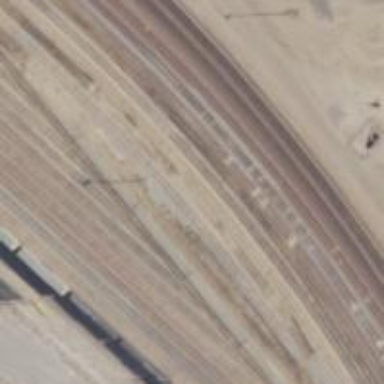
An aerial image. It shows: Railway yard in service.